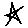
Label: star